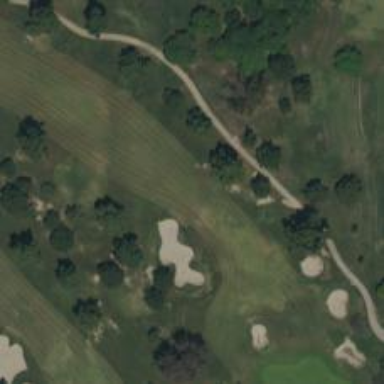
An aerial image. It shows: View of golf hole.